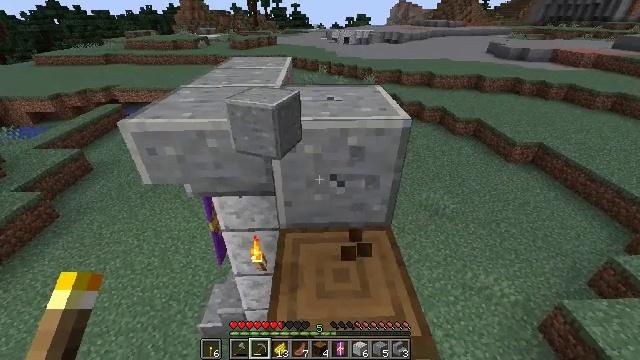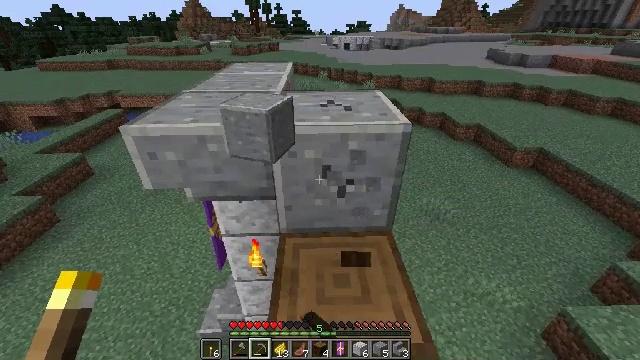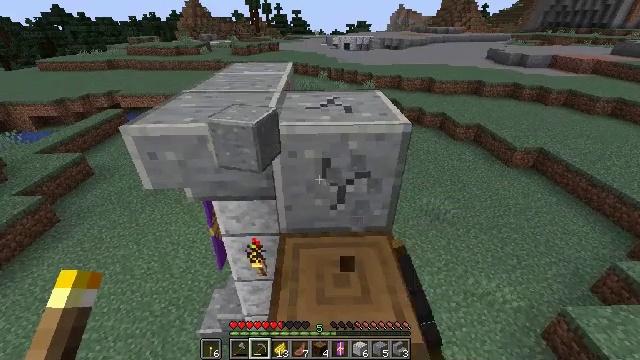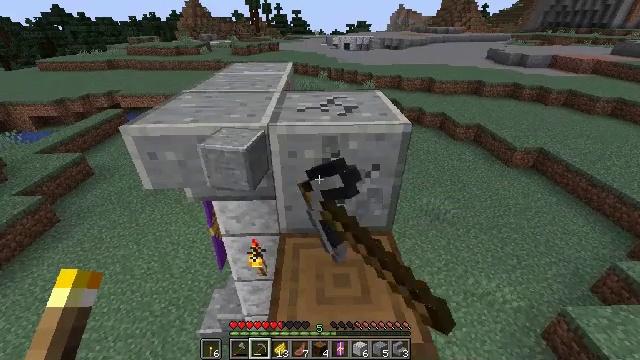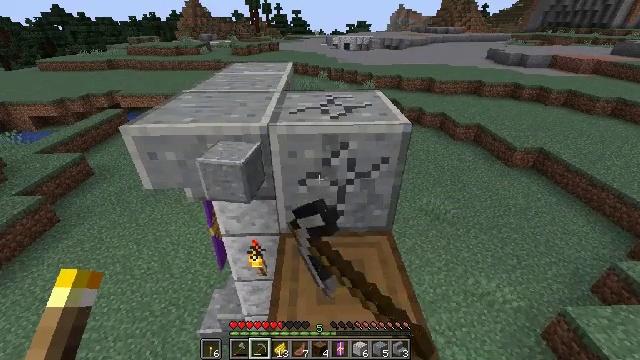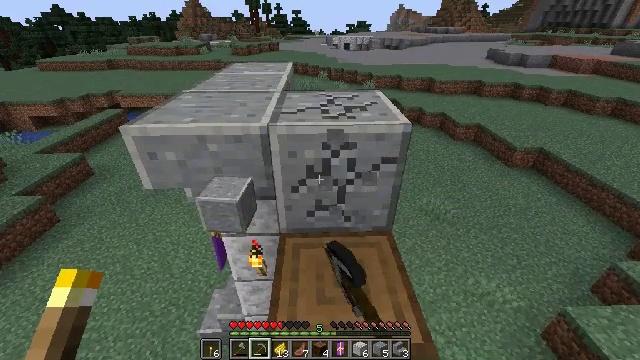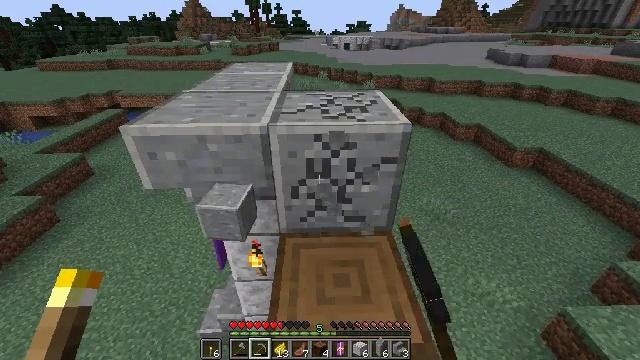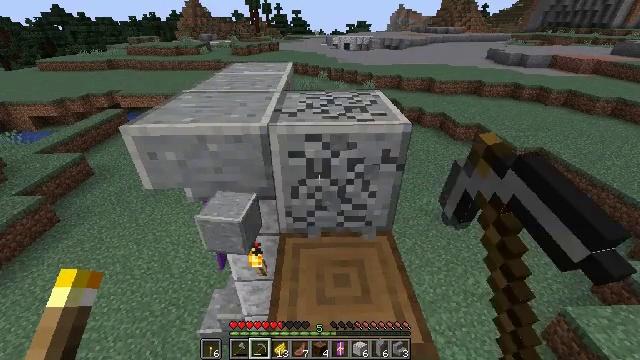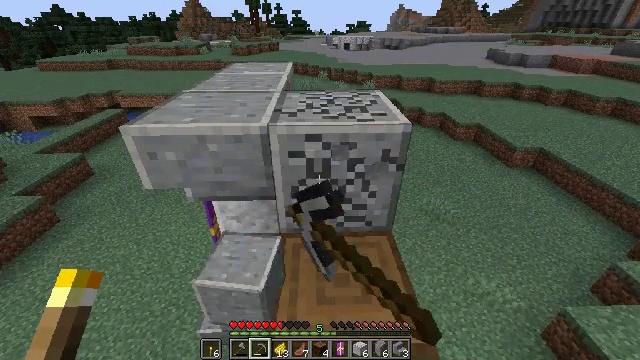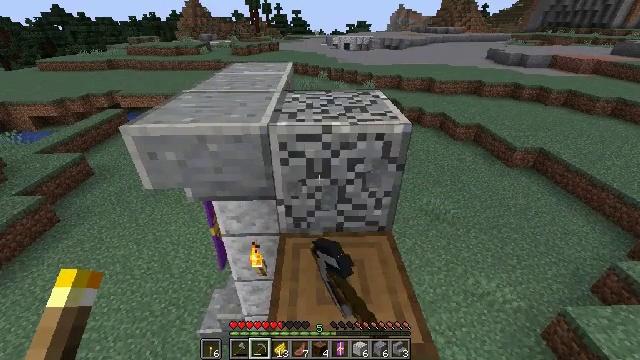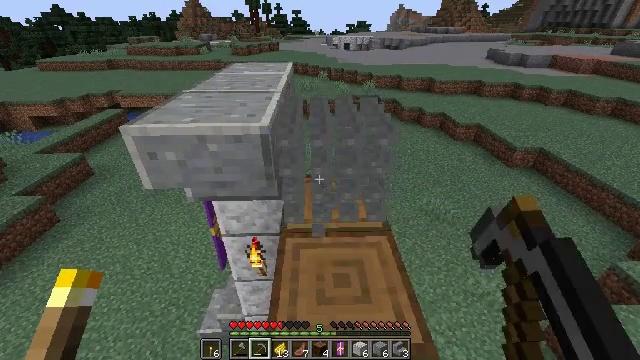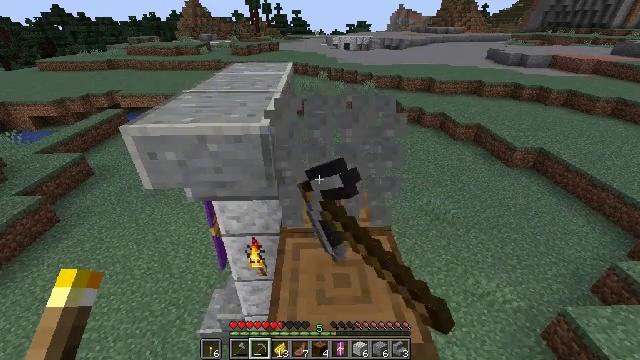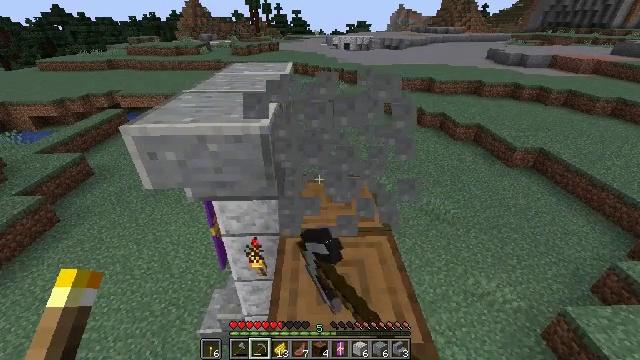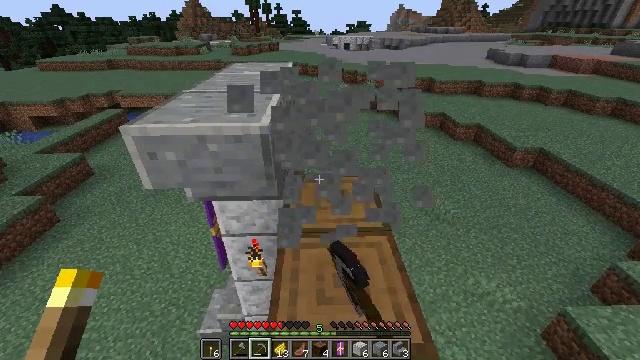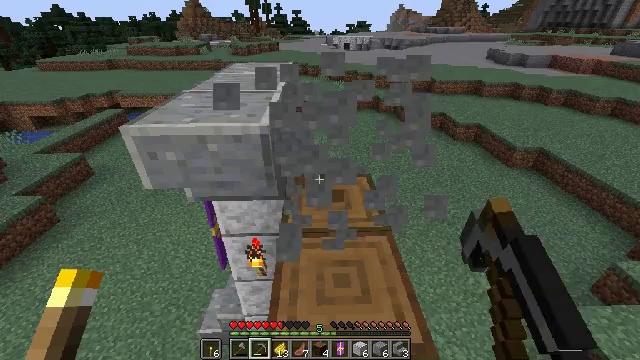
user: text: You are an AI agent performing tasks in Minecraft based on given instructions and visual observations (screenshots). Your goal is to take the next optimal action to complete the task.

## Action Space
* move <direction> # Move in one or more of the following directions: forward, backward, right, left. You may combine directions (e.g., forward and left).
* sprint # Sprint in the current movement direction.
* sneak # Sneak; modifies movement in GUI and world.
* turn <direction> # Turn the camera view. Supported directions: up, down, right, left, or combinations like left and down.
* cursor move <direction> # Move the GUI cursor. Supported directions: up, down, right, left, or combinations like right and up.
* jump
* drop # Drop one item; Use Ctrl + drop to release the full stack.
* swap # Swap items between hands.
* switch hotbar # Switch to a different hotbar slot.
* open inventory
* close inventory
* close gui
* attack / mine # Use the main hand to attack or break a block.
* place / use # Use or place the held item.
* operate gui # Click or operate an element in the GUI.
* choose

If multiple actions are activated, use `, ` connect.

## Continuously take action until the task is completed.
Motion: motion action
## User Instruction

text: Gather polished andesite.
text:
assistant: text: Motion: turn up, attack / mine
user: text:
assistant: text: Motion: attack / mine
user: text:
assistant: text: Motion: attack / mine
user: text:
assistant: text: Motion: attack / mine
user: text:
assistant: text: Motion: attack / mine
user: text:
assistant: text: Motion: attack / mine
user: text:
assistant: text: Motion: attack / mine
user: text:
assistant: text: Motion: attack / mine
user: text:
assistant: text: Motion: attack / mine
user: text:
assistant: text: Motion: attack / mine
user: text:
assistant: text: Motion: attack / mine
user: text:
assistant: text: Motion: attack / mine
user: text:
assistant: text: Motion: attack / mine
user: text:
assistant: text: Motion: attack / mine
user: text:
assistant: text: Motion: attack / mine